Brain MRI, modality: ceT1
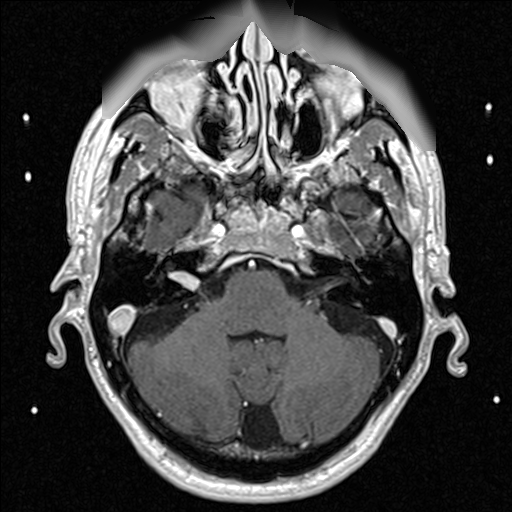